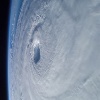
Label: cloud